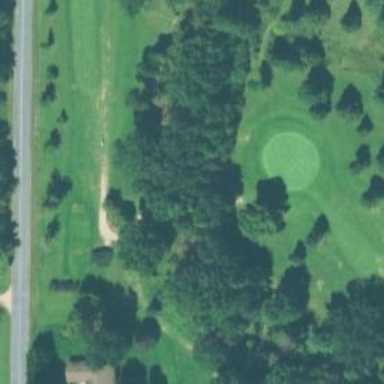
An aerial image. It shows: Path for both roads and golfers.